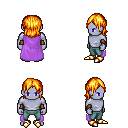
a pixel art fantasy rpg character, male body template, dark elf, purple skin, lavender cape, teal pants, light blonde long bangs hairstyle, cloth bracers, gold boots, four views (front, back, left, right), 2x2 character sprite sheet, small pixel art, hard edges, no anti-aliasing